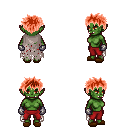
a pixel art fantasy rpg character, female body template, orc, green skin, gray tattered cape, red pants, red bedhead hairstyle, metal gloves, brown slippers, four views (front, back, left, right), 2x2 character sprite sheet, small pixel art, hard edges, no anti-aliasing